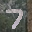
Label: 7